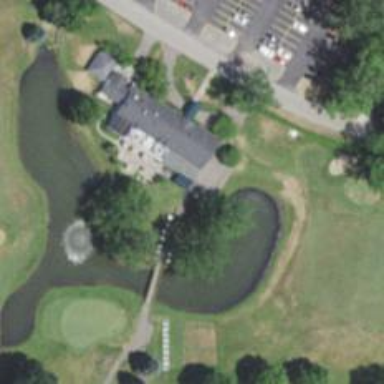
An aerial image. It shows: Path for golf carts.